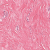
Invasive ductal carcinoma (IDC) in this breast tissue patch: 0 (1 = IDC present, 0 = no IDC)